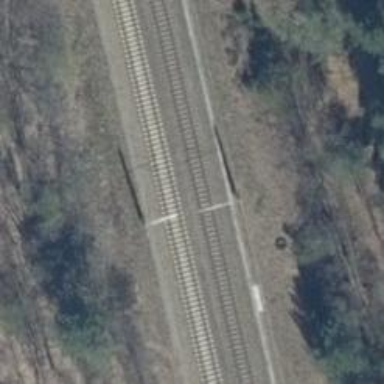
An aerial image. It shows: Milestone along the railway track with catenary mast.